Question: The only official resource available for authenticated push notification on windows phone 8 is <URL> but it doesn't meets the requirement. Can someone list the steps for authenticated push notifications on windows phone 8 using IBM Worklight 6.1.

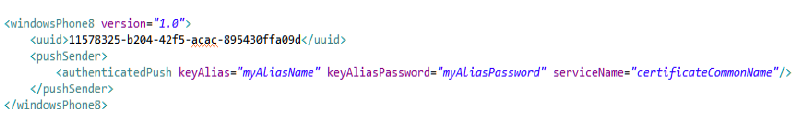
Answer: Per the <URL>:
> To use an authenticated push notification service, you must first set
up a Secure Sockets Layer (SSL) certificate keystore. For more
information, <URL>. The keystore can
contain several certificates, one of which is the certificate for
authenticated push notifications to Microsoft Push Notification
Service (MPNS).You must also authenticate your web service with Microsoft, as documented in the Windows Phone > Development Center at <URL>.The 'serviceName' attribute from the application descriptor is passed to
the application's client side, and is used when a new notification
channel is created. The URI token of the notification channel starts
with "https", rather than "http". The 'keyAlias' and 'keyAliasPassword'
attributes are used by Worklight®️ Server to extract the certificate
from the Java™️ keystore file, so that it can be used in the handshake
process with Microsoft Push Notification Service (MPNS). Any push
notifications submitted to the application will be authenticated and
secure.
The end result should look something like this:
'''
<windowsPhone8>
<pushSender>
<authenticatedPush serviceName="myservice"
keyAlias="janedoe"
keyAliasPassword="a1b2c3d4"</authenticatedPush>
</pushSender>
...
</windowsPhone8>
'''
There is nothing else to it.
If you are encountering issues, you should probably actually note those in the question body.